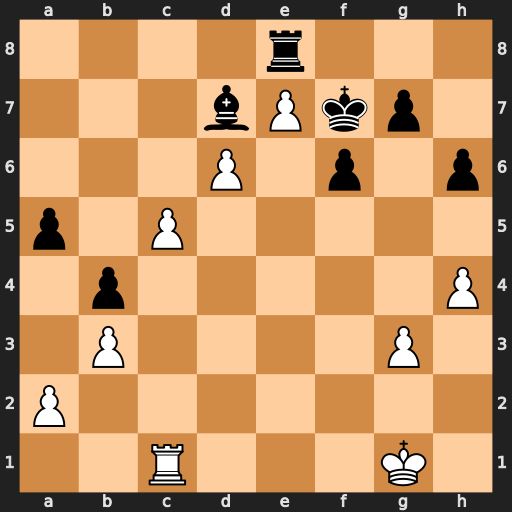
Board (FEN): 4r3/3bPkp1/3P1p1p/p1P5/1p5P/1P4P1/P7/2R3K1
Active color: w
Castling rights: -
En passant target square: -
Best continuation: c6 Ke6 cxd7 Kxd7 Rd1